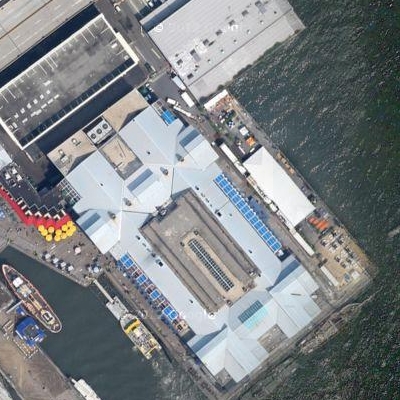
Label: Industry